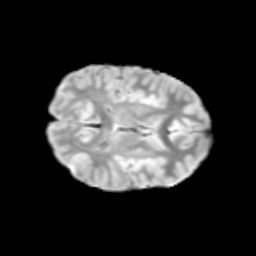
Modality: T2w
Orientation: axial
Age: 10
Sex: male
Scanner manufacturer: siemens
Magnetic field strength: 3 T
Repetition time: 3.8 s
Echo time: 0.07 s